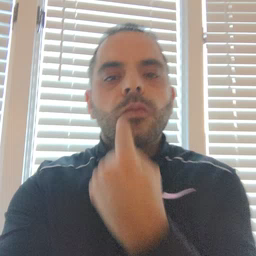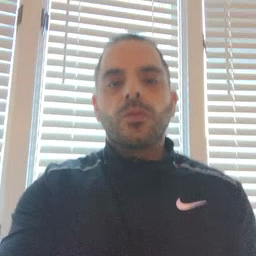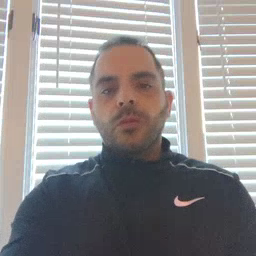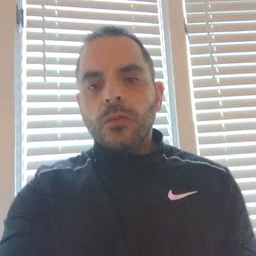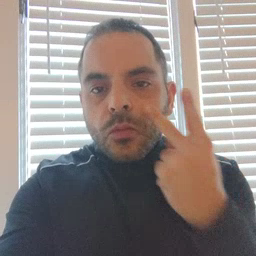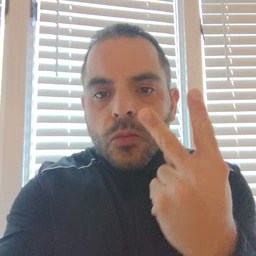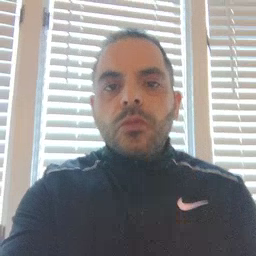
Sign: see